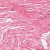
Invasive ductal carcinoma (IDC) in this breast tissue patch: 0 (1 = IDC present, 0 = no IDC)